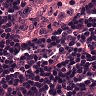
Metastatic tissue present: no